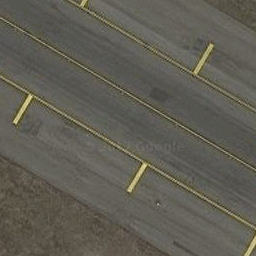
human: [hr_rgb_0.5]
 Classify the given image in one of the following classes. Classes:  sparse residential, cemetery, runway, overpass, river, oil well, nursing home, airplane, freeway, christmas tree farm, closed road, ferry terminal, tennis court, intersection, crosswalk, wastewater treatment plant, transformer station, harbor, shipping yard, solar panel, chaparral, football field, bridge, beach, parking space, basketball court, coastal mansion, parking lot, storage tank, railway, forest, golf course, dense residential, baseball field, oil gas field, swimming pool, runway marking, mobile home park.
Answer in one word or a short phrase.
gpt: runway marking